Question: The code below shows a simple image grid but there is spacing that I do not want, how do I remove it?
The first block is my html, the second is my css, and the third is the output.
'''
<div class="container">
<div class="row paddingbottom">
<div class="col-md-3 col-md-offset-1"><a href="#"><img src="images/fb_edit.png"></a></div>
<div class="col-md-3 col-md-offset-1"><a href="#"><img src="images/tw_edit.png"></a></div>
<div class="col-md-3 col-md-offset-1"><a href="#"><img src="images/yt_edit.jpeg"></a></div>
</div>
'''
'''
.paddingbottom
{
padding-bottom: 10px;
}
'''

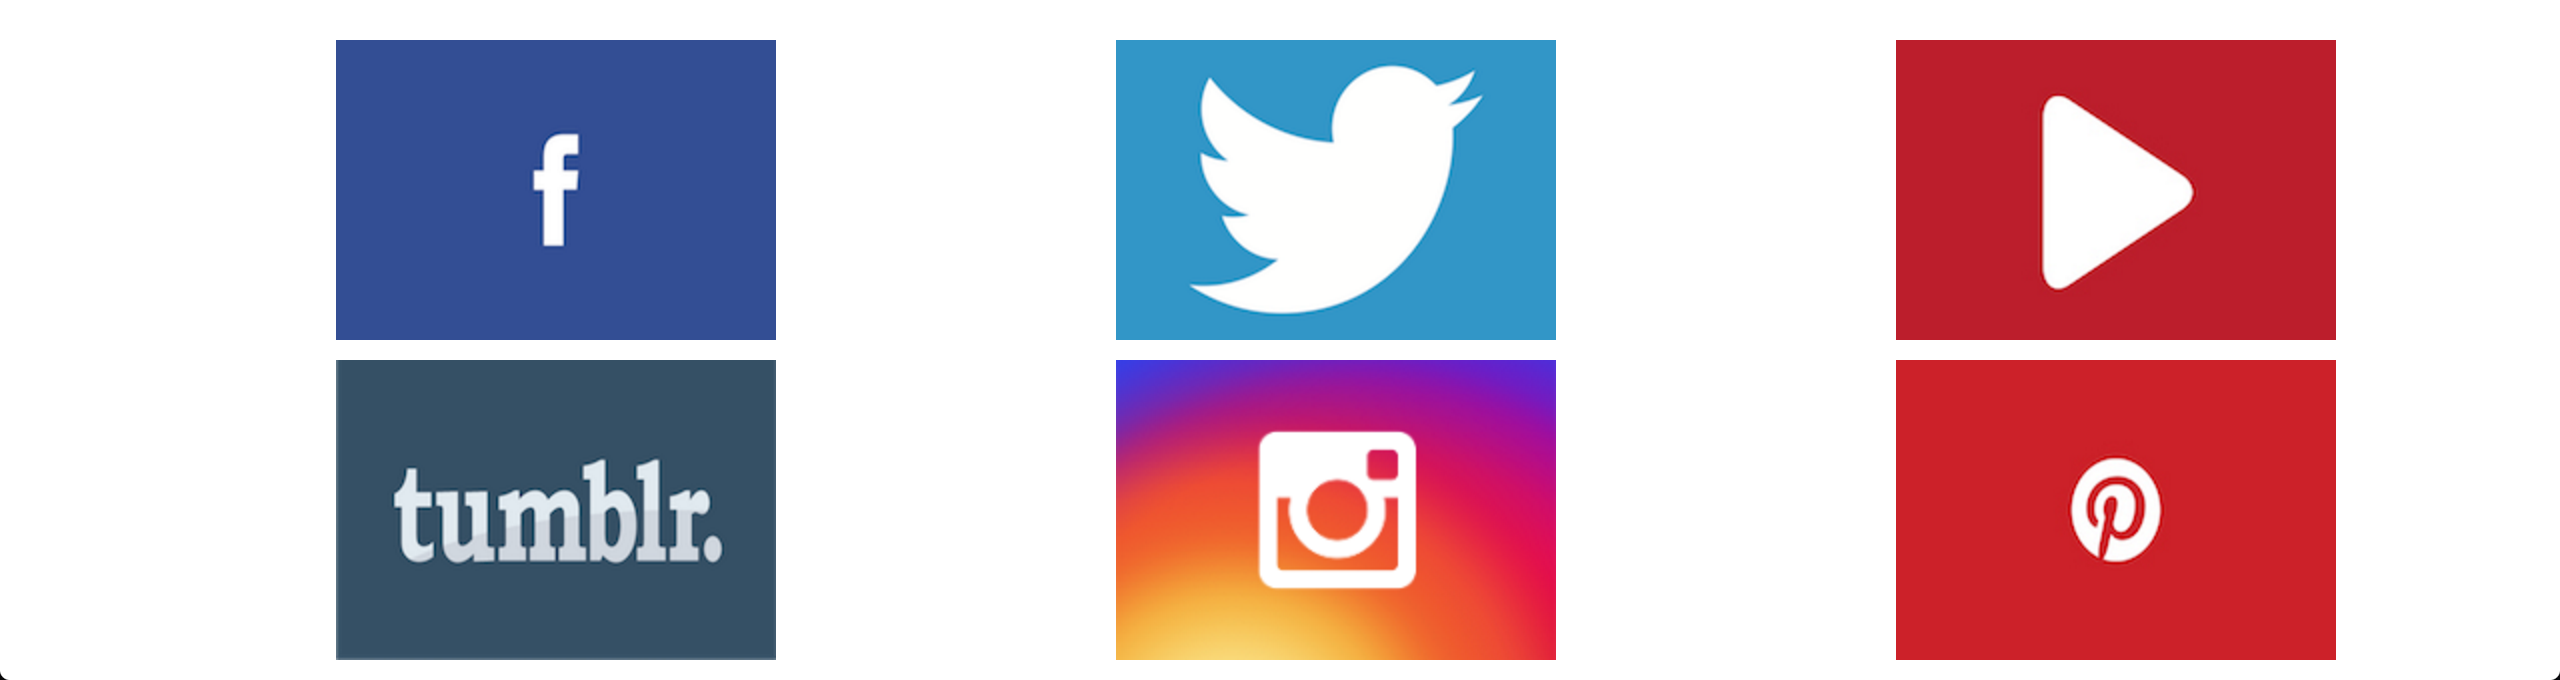
Answer: Please try below code, it will solve problem,
'''
<div class="col-xs-12 col-md-2 col-md-offset-3"><img src="images/tw_edit.png"></div>
<div class="col-xs-12 col-md-2"><img src="images/tw_edit.png"></div>
<div class="col-xs-12 col-md-2"><img src="images/tw_edit.png"></div>
'''